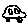
Label: car